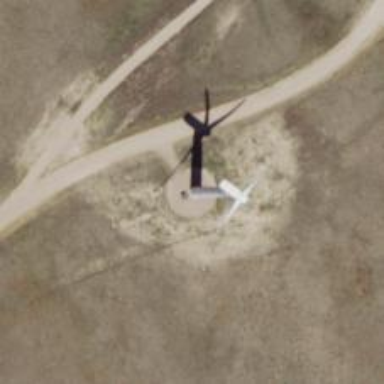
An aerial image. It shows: Wind power generator employing wind turbines.